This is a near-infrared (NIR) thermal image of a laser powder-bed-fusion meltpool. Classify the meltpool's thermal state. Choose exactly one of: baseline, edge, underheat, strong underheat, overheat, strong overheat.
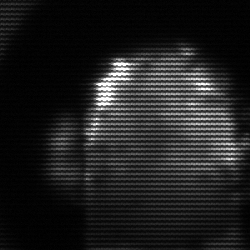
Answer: baseline